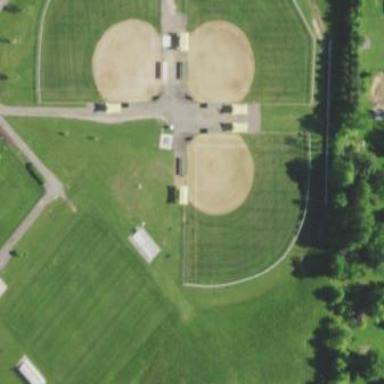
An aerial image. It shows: Baseball pitch for leisure and sports activities.